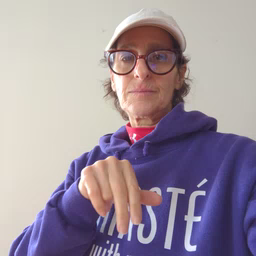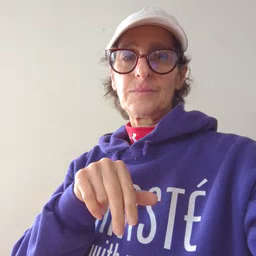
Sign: chin